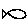
Label: fish